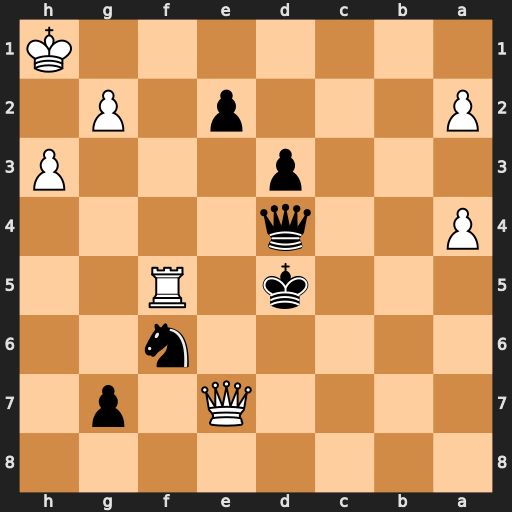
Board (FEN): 8/4Q1p1/5n2/3k1R2/P2q4/3p3P/P3p1P1/7K
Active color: b
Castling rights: -
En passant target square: -
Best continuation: Kc6 Qe6+ Kc7 Re5 d2